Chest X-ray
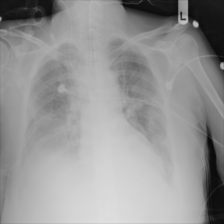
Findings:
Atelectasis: negative
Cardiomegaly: negative
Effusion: negative
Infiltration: negative
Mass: negative
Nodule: negative
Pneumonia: negative
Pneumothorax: negative
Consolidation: negative
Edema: negative
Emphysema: negative
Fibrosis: negative
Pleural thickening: negative
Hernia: negative